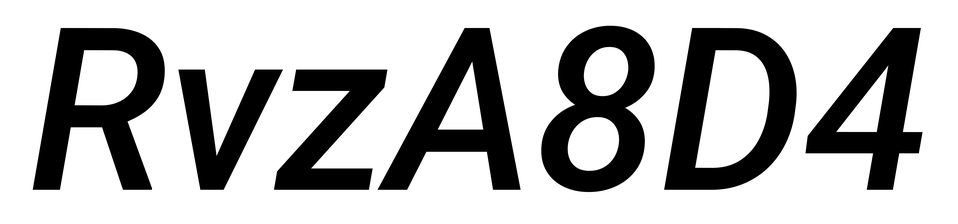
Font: Roboto-Italic_Medium_Italic